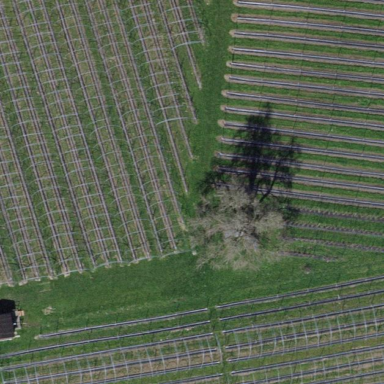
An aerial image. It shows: Orchard.